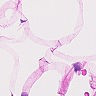
Metastatic tissue present: no